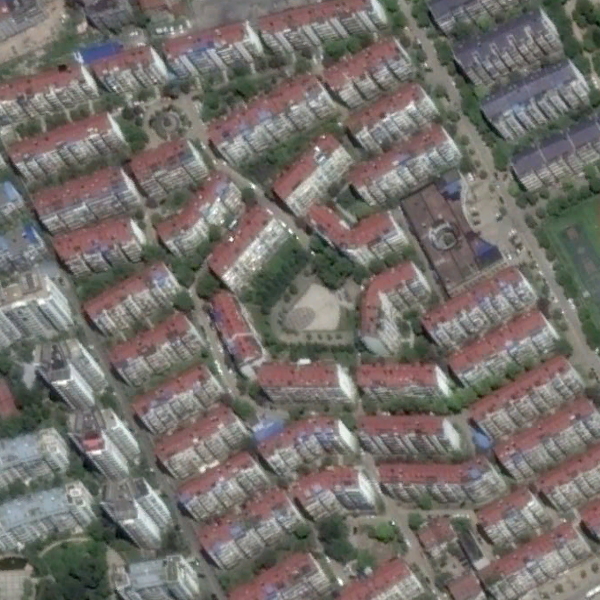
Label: DenseResidential